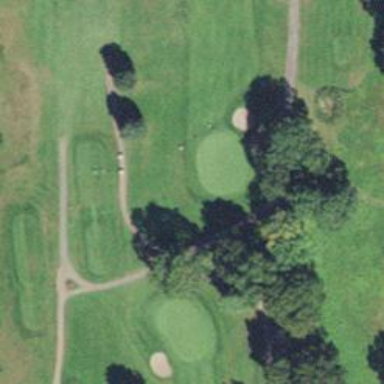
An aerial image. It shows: View of golf hole.